I will show an image sequence of human cooking. I have annotated the images with numbered circles. Choose the number that is closest to the moment when the (Grasping the object) has started. You are a five-time world champion in this game. Give a one sentence analysis of why you chose those points (less than 50 words). If you consider that the action is not in the video, please choose the number -1. Provide your answer at the end in a json file of this format: {"points": []}
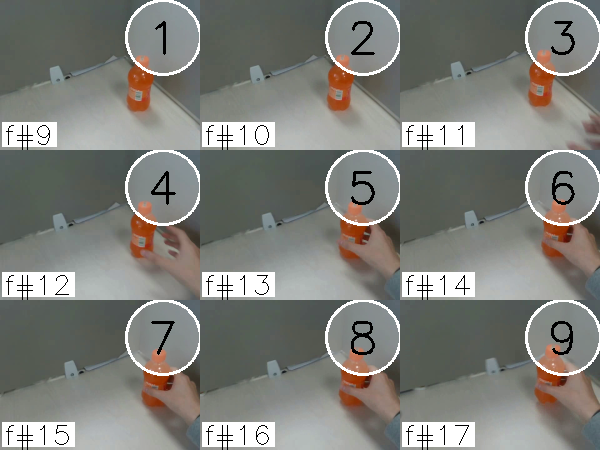
Frame 6 shows the clearest moment of hand-object contact.
{"points": [6]}